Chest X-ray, AP view. Patient: 55 years old, sex M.
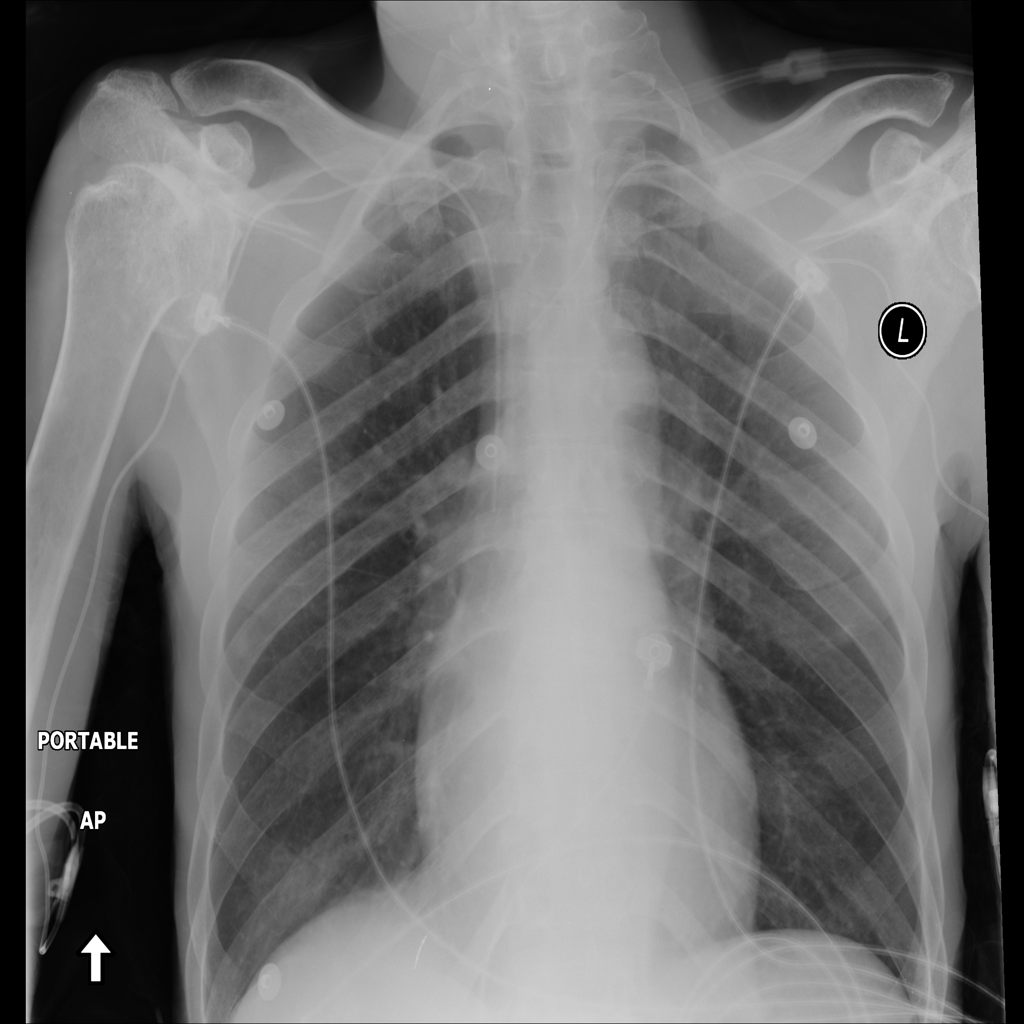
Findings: No Finding